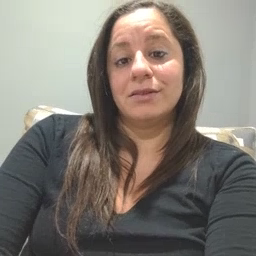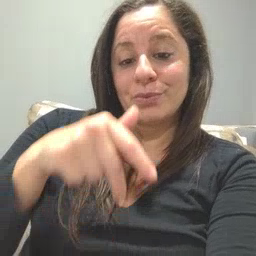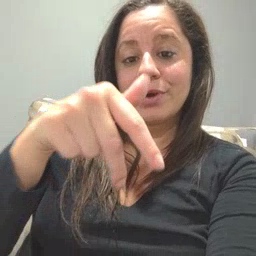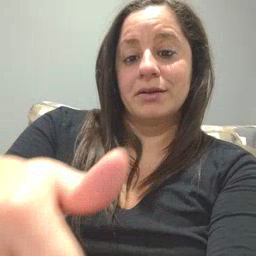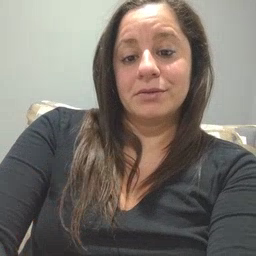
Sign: ride